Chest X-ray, PA view. Patient: 52 years old, sex M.
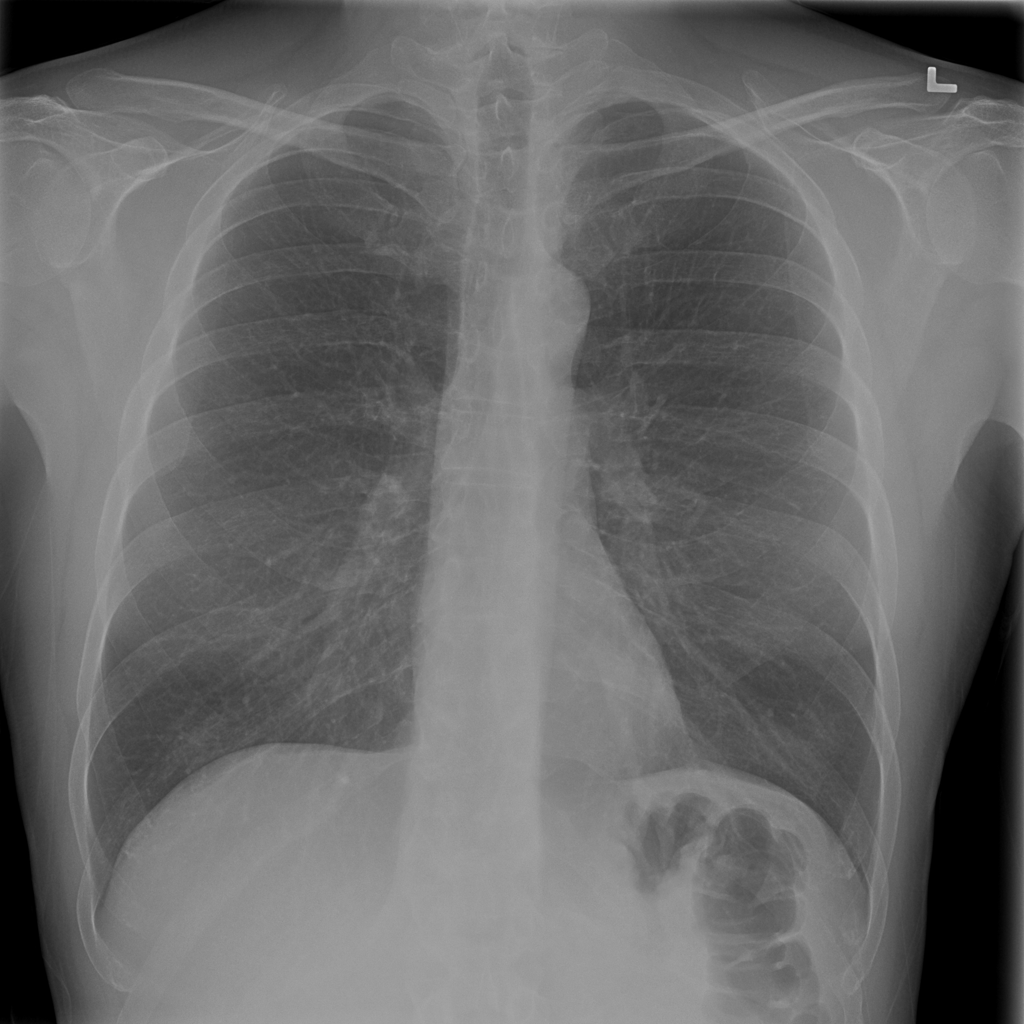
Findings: No Finding